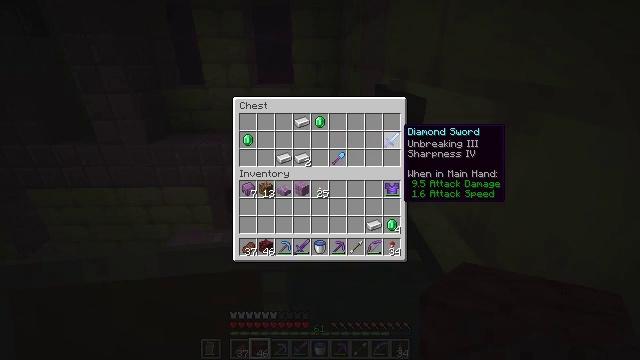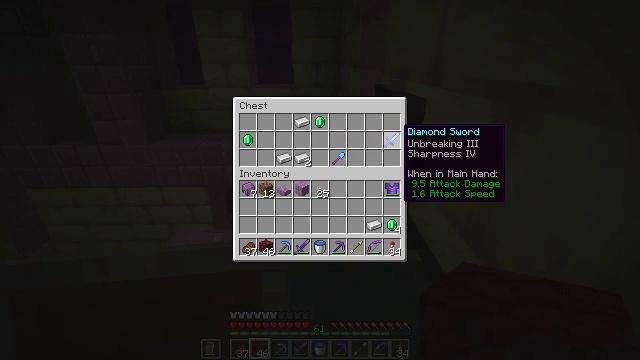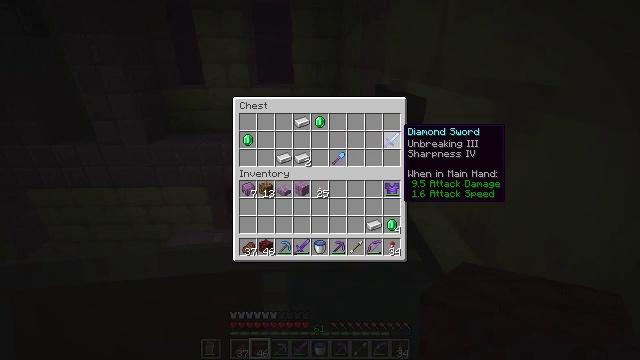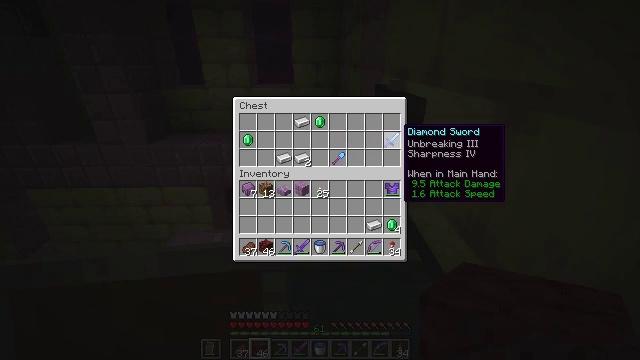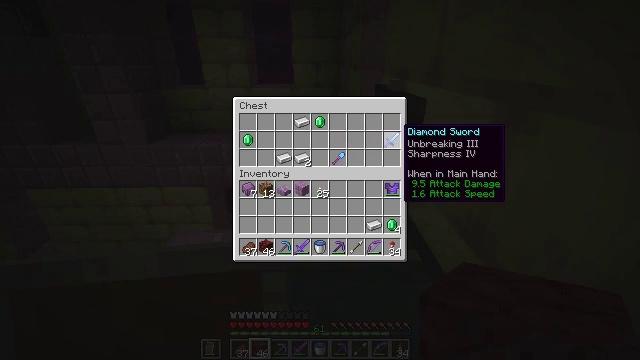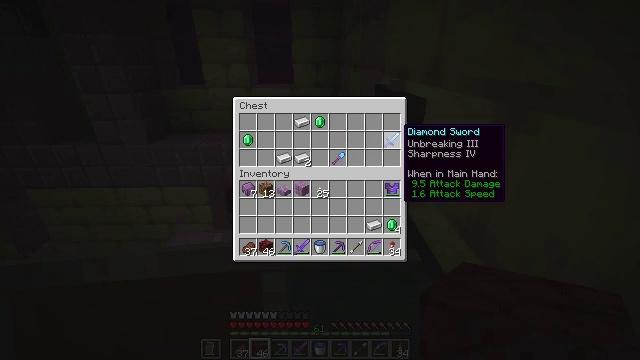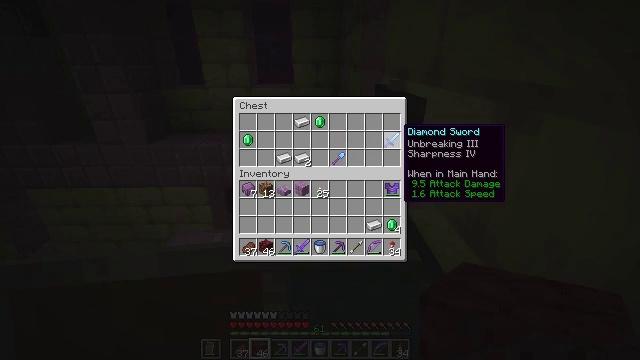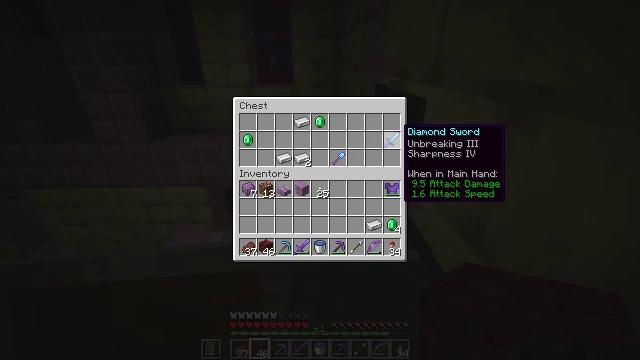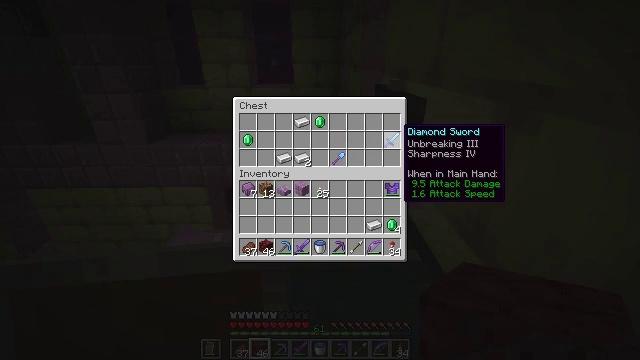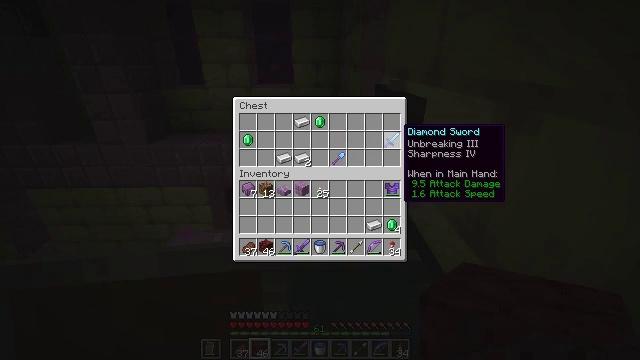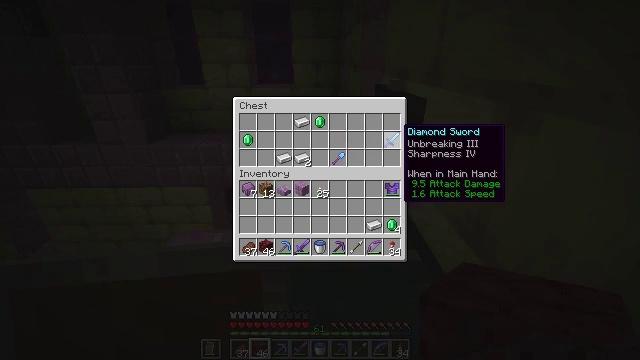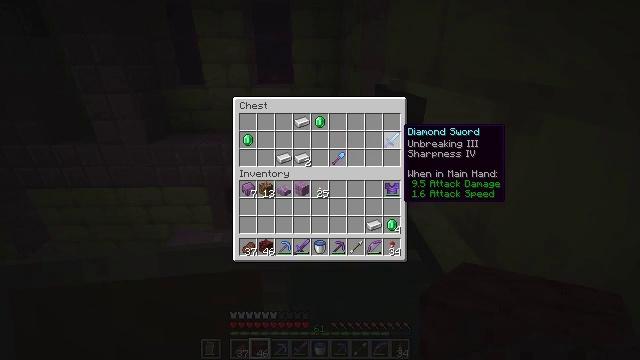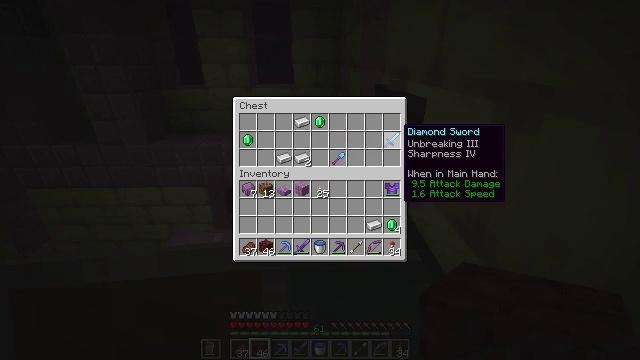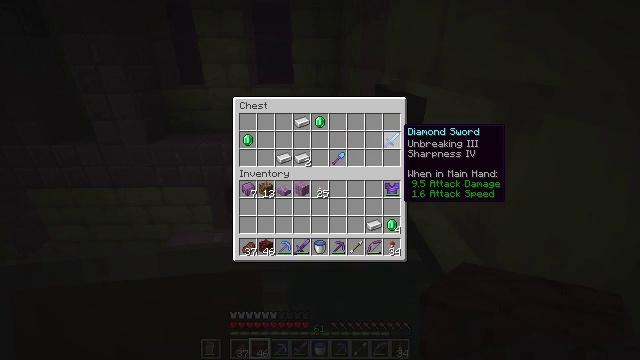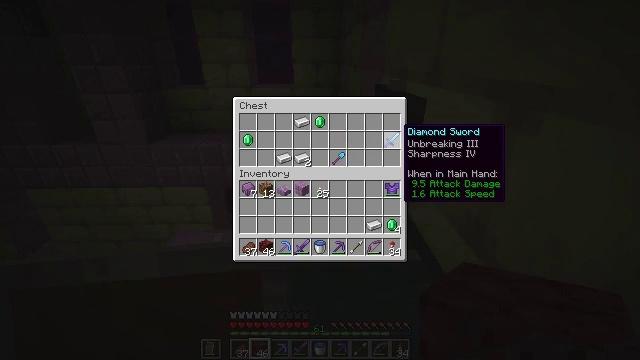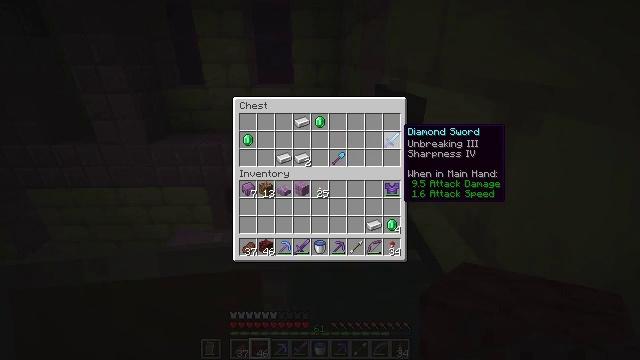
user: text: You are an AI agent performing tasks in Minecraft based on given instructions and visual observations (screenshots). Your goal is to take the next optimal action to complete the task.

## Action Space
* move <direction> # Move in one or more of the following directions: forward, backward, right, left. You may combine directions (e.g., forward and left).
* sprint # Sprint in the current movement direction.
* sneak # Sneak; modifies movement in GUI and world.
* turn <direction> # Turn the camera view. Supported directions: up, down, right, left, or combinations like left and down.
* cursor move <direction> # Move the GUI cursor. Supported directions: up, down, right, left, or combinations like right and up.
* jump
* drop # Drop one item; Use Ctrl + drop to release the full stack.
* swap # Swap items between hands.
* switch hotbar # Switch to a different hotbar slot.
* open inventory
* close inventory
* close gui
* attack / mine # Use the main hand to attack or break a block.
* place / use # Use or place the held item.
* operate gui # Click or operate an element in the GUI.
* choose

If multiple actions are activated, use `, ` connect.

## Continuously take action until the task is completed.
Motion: motion action
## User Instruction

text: Mine a chest to move it.
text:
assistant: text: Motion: sneak
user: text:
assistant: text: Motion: sneak
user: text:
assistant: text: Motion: sneak
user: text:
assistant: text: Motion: sneak
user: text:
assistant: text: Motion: sneak
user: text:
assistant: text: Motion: sneak
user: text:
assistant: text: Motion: sneak
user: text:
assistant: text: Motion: sneak
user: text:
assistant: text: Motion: sneak
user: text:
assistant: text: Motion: sneak
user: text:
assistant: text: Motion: sneak
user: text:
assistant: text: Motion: sneak
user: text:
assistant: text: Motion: sneak
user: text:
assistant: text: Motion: sneak
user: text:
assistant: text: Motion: sneak
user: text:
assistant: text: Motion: sneak
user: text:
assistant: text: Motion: sneak
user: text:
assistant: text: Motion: sneak
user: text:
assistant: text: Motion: sneak
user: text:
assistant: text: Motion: sneak
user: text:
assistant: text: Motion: sneak
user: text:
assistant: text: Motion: sneak
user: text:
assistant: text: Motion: sneak
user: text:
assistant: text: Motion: sneak
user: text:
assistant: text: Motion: sneak
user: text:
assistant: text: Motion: sneak, use / place
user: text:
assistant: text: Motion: sneak, use / place
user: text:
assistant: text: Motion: sneak, use / place
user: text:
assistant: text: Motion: sneak, turn left
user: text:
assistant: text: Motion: sneak, turn left